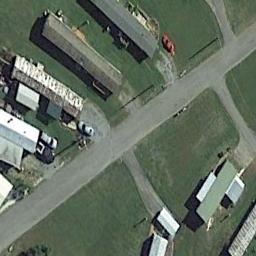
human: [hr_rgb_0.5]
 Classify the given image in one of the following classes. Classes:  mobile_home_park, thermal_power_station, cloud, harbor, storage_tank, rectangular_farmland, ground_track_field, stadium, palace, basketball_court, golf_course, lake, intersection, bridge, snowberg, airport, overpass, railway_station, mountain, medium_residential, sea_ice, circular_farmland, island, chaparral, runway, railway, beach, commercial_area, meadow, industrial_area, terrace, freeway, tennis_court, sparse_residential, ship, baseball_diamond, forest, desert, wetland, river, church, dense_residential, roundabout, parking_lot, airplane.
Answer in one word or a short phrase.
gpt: mobile_home_park